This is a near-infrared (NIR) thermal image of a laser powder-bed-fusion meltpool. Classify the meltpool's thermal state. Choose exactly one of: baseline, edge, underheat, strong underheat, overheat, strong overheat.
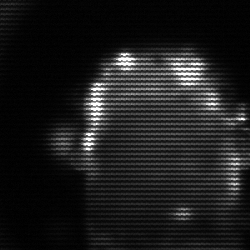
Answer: baseline